Question: We migrated one of our websites from IIS 7.0 to IIS 6.0 and everything seemed to work fine, however we get this strange error now:

Does this issue have anything to do with this or is it - like I think - the fact that method 'GenerateSynopsis' is called with an empty parameter?
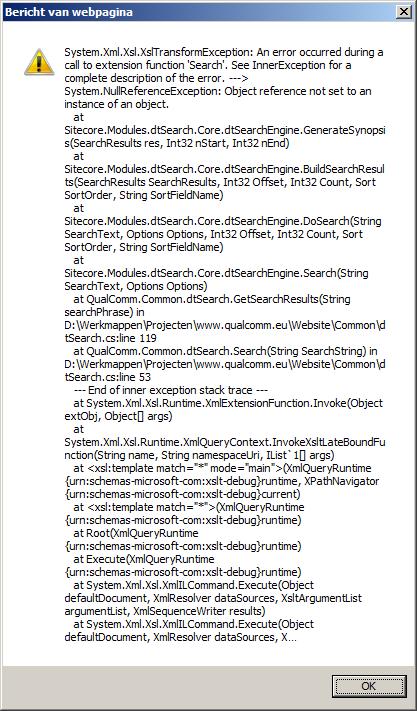
Answer: This issue is solved and the problem was a version problem in the dten600.nl -> dtSearchNetApi2.dll. I changed the api to the correct versioned api dll and everything worked fine after that.